Question: A Semantic UI 'Search Dropdown' can look like this:

I can easily follow the template to create these. However, once a selection is made the default text is replaced. I need something will replace the icon with a label or text, so that the end result is that dropdown retains a label describing what it is after selection.
The icons serve this purpose for simple usages, but how do I use an icon to indicate say ?
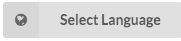
Answer: <URL>
Please refer to this link. It presents you with several options for the dropdown . By default it is . If you change the setting to it should give you your desired functionality.
'''
$('.dropdown').dropdown({action: 'select'});
'''